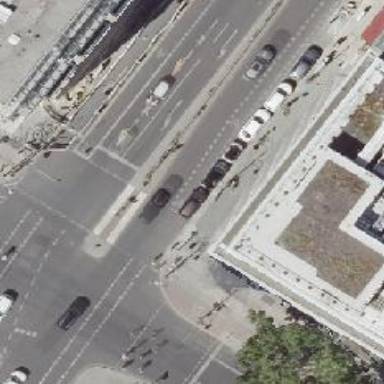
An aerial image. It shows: Tertiary road with asphalt surface. There is separate sidewalk and cycle lane on both sides.